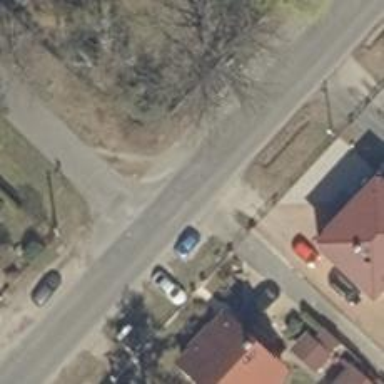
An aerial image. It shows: Residential road with asphalt surface. Sidewalk is present on the left side.